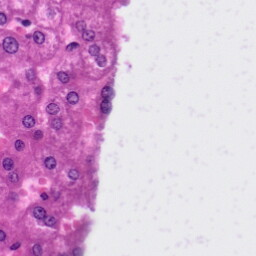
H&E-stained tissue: Liver